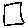
Label: square